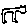
Label: cat